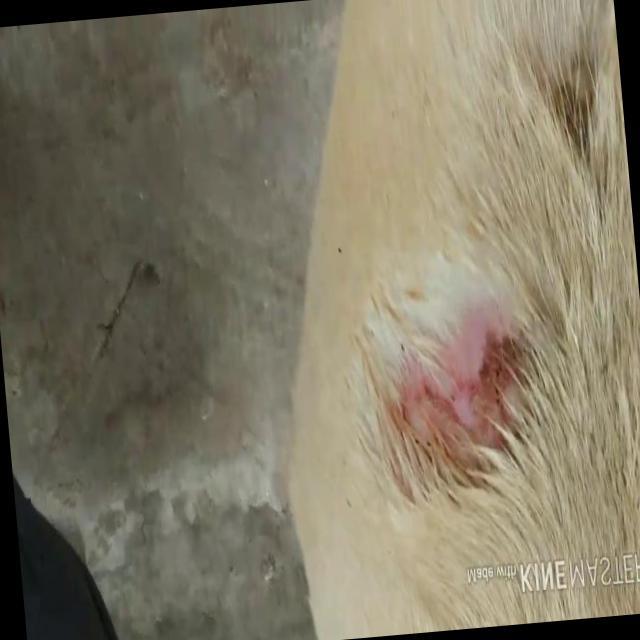
Canine dermatitis — inflammation of the skin presenting with erythema, pruritus, papules, and excoriation. May be allergic, contact, or atopic in origin.